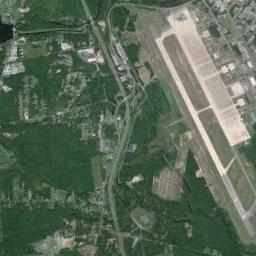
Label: airport